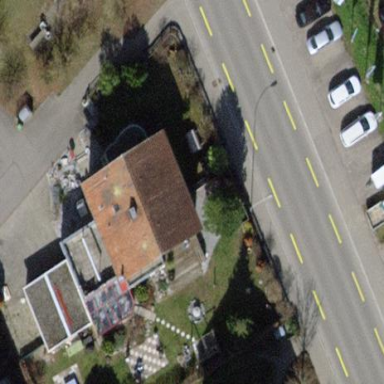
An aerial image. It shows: Detached building.